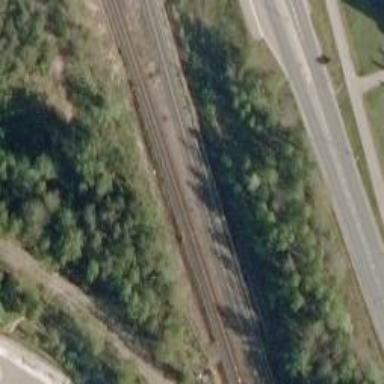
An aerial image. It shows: Railway signal with catenary mast.